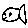
Label: fish